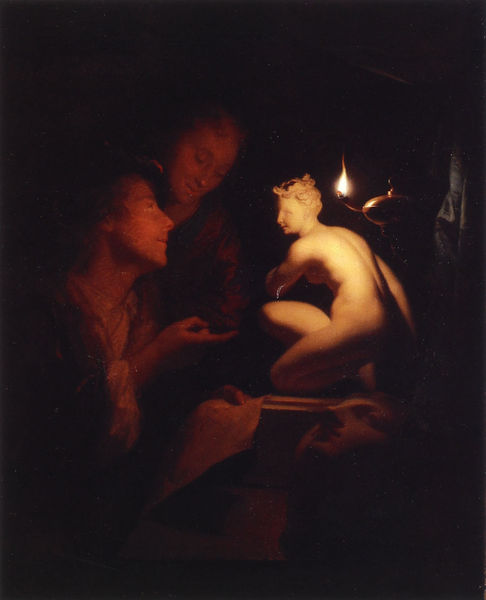
Titel: Kunstbetrachtung bei Kerzenlicht
Künstler: Gottfried Schalcken
Institution: Privatbesitz
Schlagwörter: akt, dunkel, feuer, gemälde, hand, mann, nackt, schatten, weiß, menschen, sitzen, finger, frau, hell, hintergrund, lampe, licht, männer, nacht, schwarz, szene, blick, dame, tuch, gesicht, dunkelheit, figur, paar, personen, skulptur, statue, figuren, zeigefinger, büste, kerze, zeigen, leuchten, betrachter, antike, flamme, knien, kunst, statuette, betrachten, erleuchtet, öllampe, lichtquelle, zeige, docht, zeigegestus, erhellt, betracjter, männer skulptur